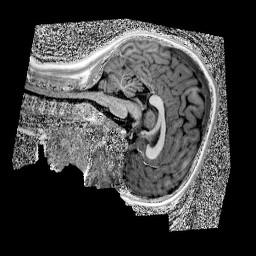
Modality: UNIT1
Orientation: sagittal
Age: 10
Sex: female
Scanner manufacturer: siemens
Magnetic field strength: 3 T
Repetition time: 4 s
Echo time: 0.00299 s